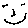
Label: smiley face